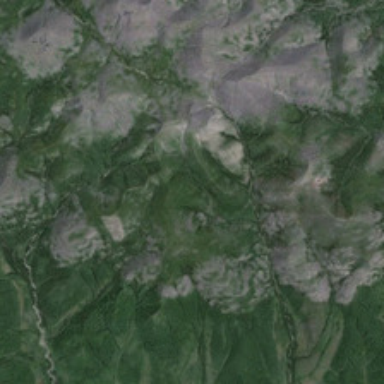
Bare mountainpeaks can be seen among green mountains .